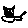
Label: cat